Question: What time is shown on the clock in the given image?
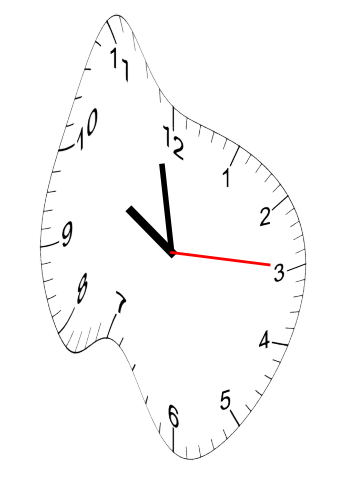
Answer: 09:58:15